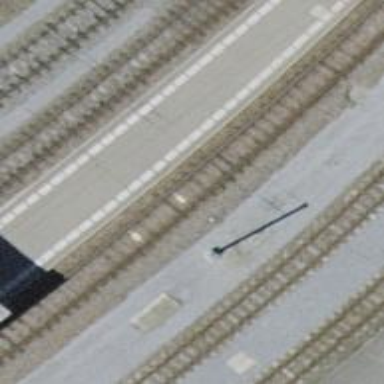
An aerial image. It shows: Close-up of railway platform edge.